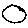
Label: moon